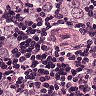
Metastatic tissue present: yes